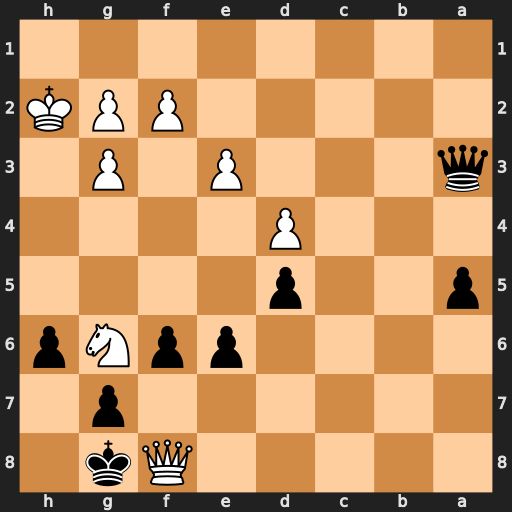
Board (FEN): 5Qk1/6p1/4ppNp/p2p4/3P4/q3P1P1/5PPK/8
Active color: b
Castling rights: -
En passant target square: -
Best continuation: Qxf8 Nxf8 Kxf8